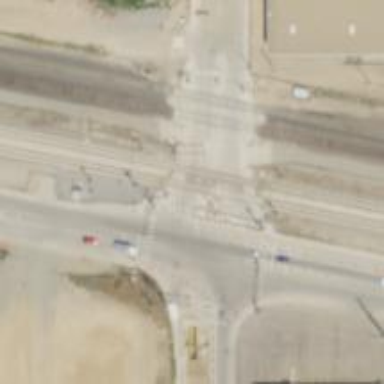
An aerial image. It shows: Railway level crossing.